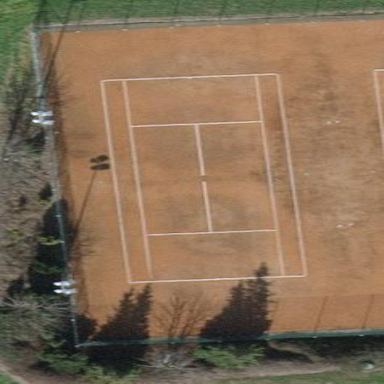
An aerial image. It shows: Tennis court on pitch.